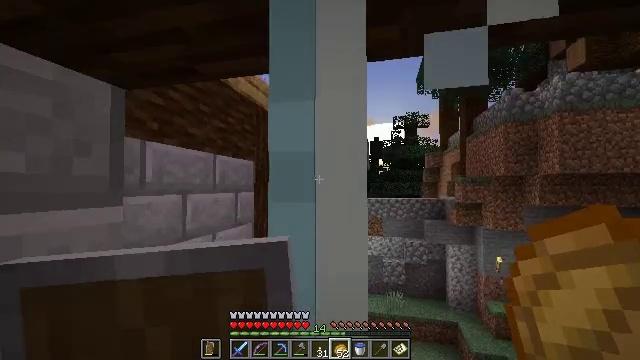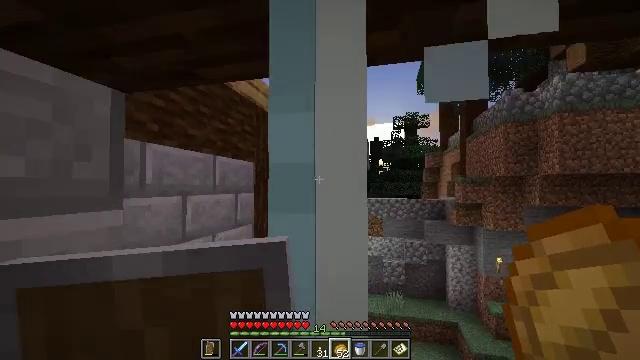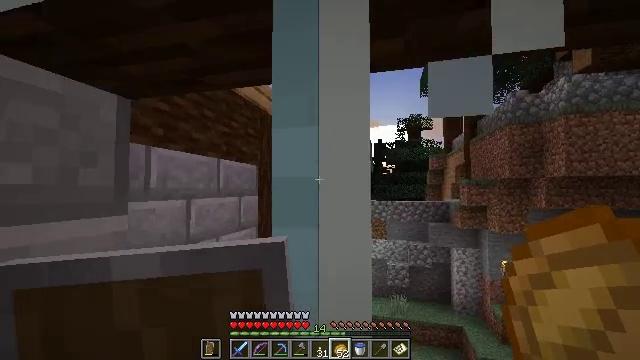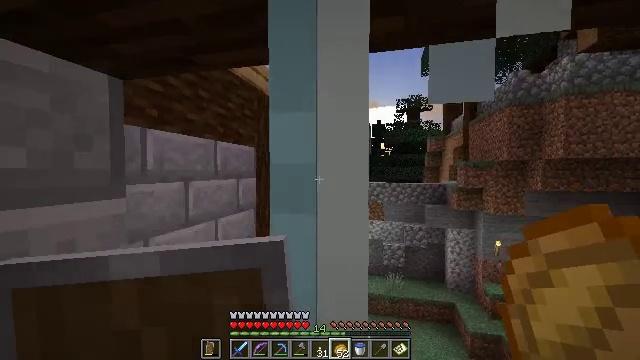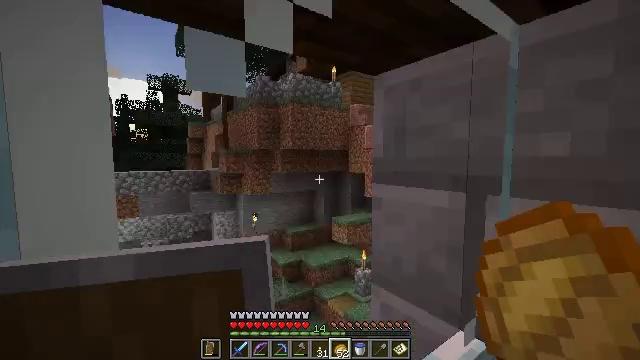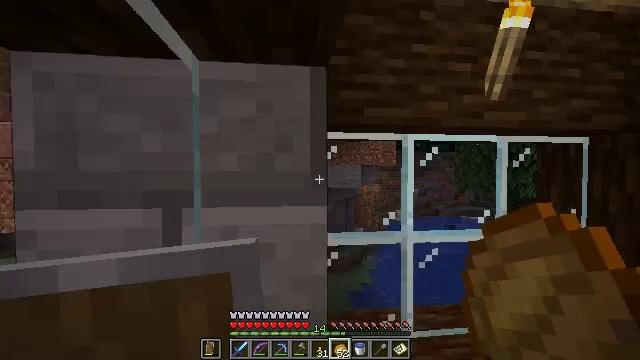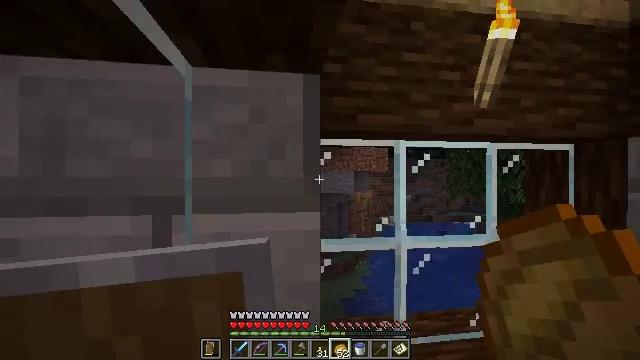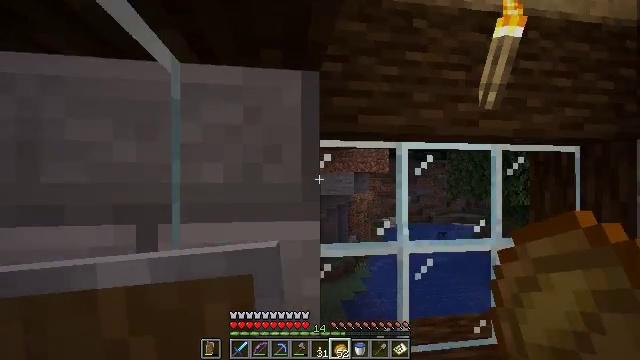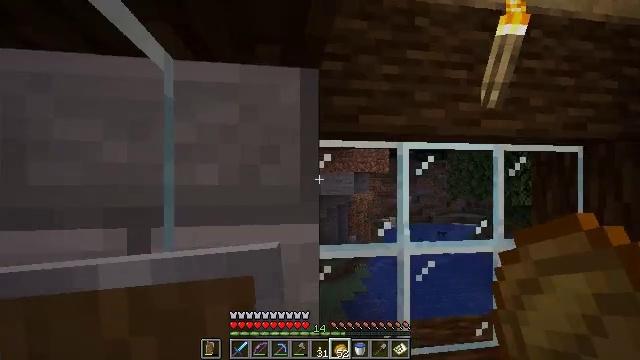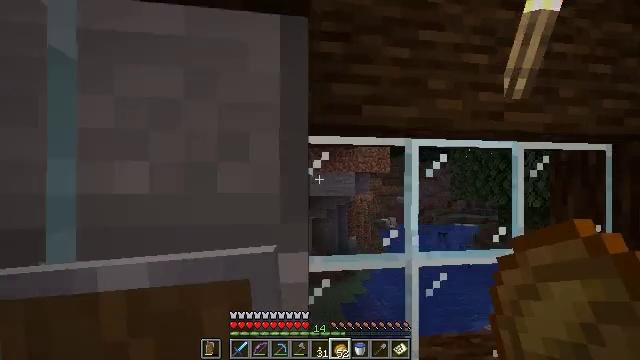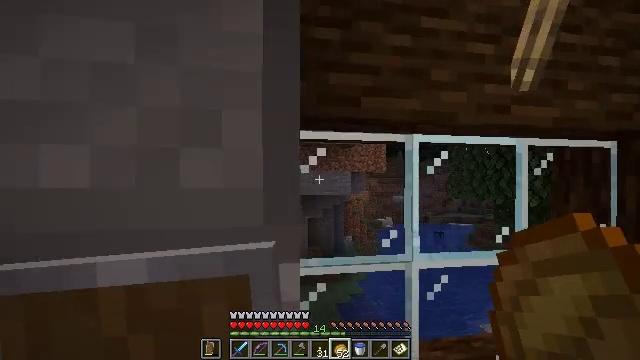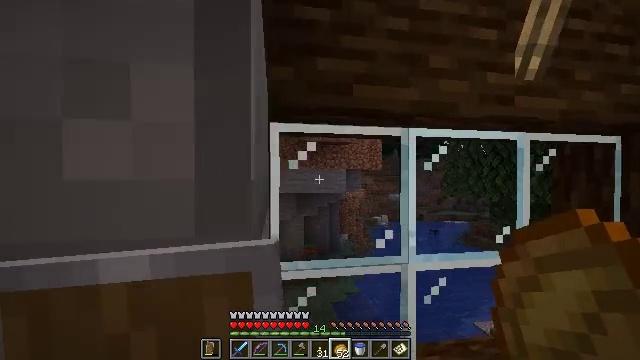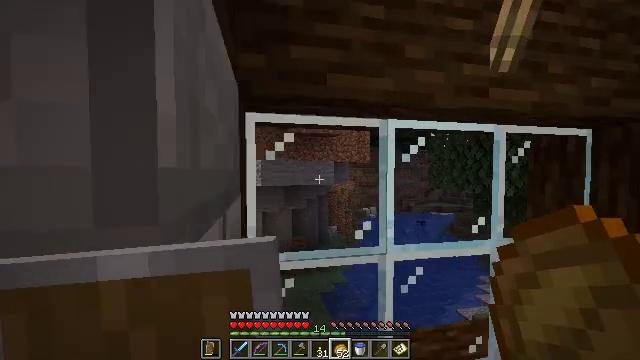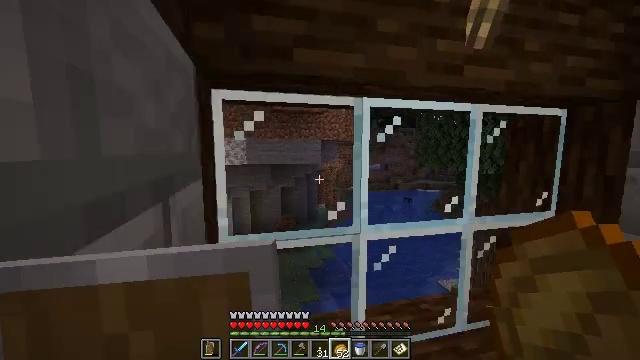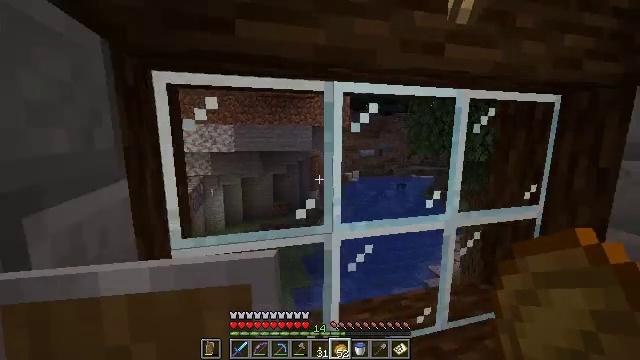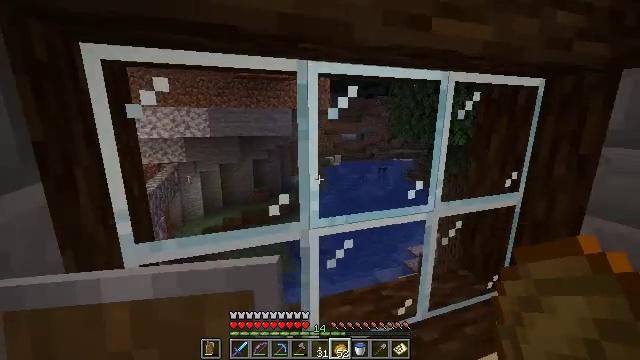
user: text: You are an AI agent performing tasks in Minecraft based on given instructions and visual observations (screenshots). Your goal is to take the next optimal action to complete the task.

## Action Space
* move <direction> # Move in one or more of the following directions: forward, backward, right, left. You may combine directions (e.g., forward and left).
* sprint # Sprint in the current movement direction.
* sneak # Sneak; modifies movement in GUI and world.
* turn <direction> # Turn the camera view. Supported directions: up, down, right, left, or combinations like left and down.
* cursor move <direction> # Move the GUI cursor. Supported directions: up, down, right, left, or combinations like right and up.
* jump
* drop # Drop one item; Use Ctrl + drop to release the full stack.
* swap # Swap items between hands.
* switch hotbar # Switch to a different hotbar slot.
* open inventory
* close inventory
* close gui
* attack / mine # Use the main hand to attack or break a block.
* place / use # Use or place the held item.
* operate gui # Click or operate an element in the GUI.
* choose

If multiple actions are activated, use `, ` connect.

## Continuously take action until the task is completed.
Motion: motion action
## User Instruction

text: Gather potatoes by left-clicking.
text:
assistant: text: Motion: no_op
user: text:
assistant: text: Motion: no_op
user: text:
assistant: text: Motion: turn down
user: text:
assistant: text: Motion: turn right and down
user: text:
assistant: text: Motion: turn right and up
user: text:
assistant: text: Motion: turn right and up
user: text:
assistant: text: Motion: move forward
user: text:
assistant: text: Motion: move forward
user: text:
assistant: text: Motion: move forward
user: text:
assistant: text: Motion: move forward
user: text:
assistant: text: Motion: move forward and move right
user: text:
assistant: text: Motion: move forward and move right, turn right and down
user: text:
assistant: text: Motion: move forward and move right, turn right and down
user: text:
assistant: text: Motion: move forward, turn right and down
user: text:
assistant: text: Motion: move forward, turn right and down
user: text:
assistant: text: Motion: move forward, sneak, turn left
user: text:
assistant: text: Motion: move forward, sneak
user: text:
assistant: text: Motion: move forward, sneak
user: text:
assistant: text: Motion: move forward, sneak, turn left
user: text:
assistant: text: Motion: move forward, sneak, turn left and up
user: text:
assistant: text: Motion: move forward, sneak, turn up
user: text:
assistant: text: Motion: move forward, sneak, turn up
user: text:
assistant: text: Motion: move forward, turn up
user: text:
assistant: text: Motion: move forward, sprint, turn right and up
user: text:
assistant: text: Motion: move forward, sprint, turn right and up
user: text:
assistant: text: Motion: move forward, sprint, turn right and down
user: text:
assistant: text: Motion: move forward, turn right
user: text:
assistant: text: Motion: move forward, sprint, turn right and down
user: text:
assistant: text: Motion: move forward, sprint, turn left
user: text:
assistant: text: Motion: move forward, sprint